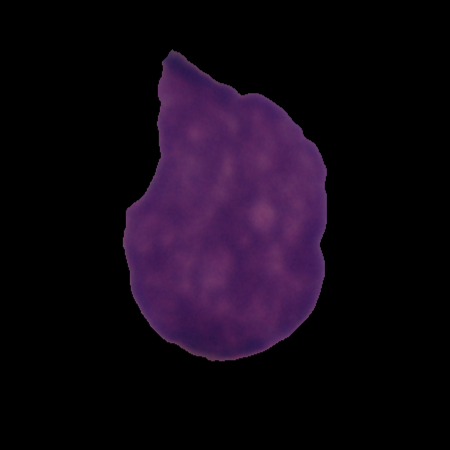
Label: cancer